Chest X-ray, AP view. Patient: 52 years old, sex F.
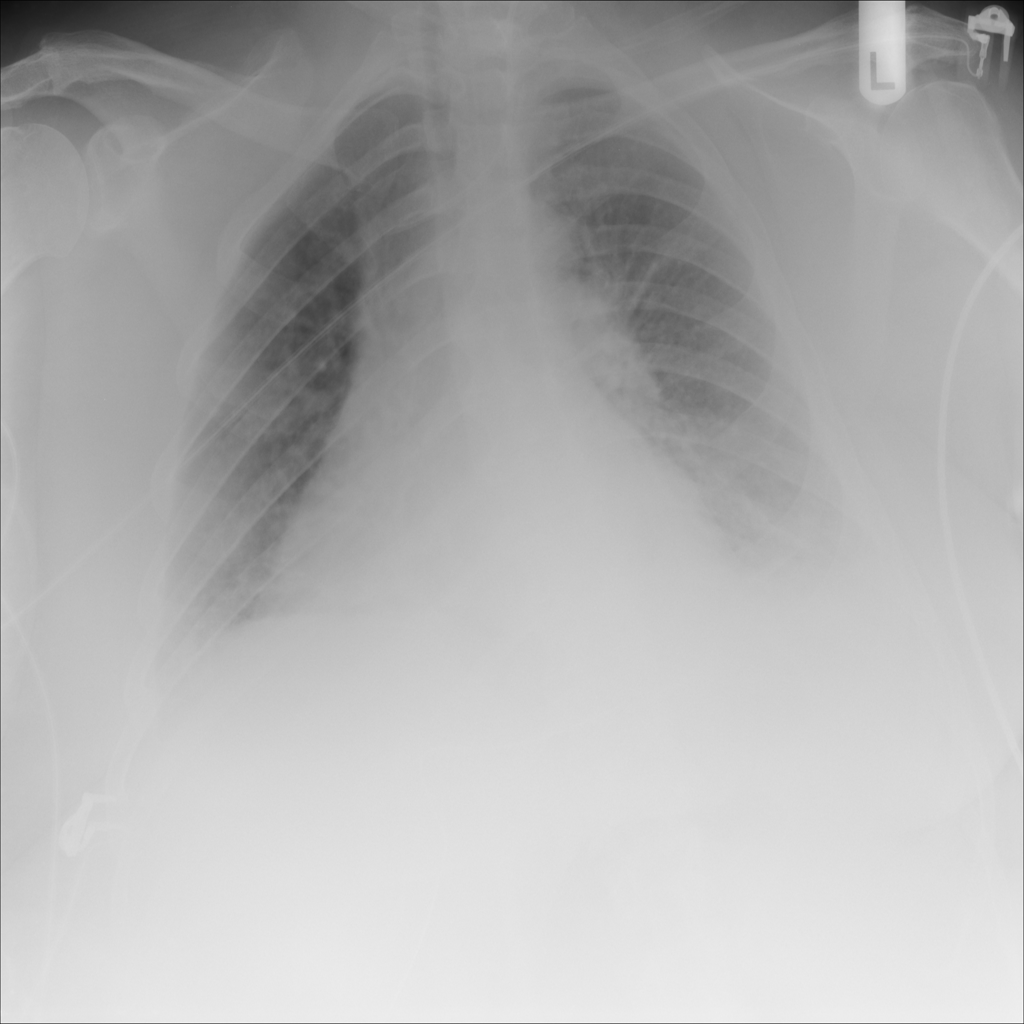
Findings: Atelectasis, Infiltration